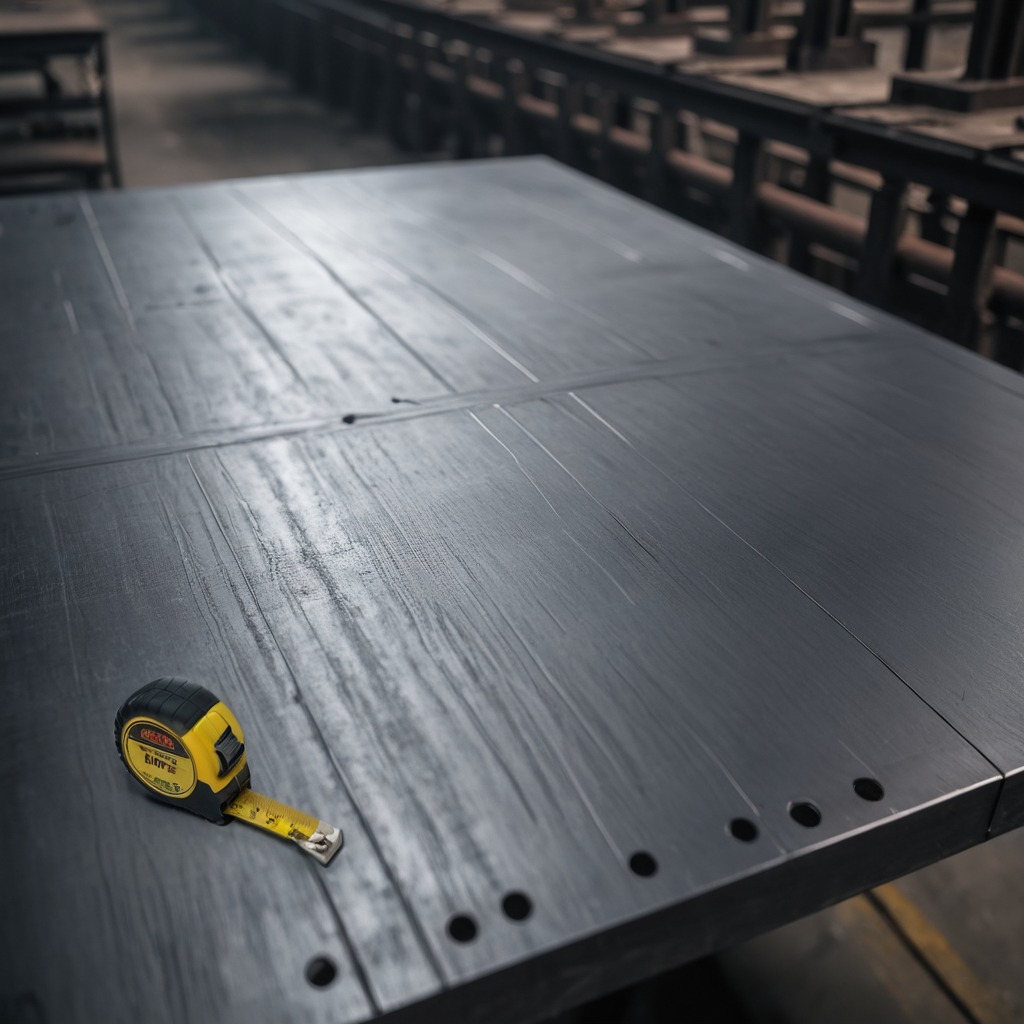
A measuring tape is lying on a cold steel table in a mining workshop.